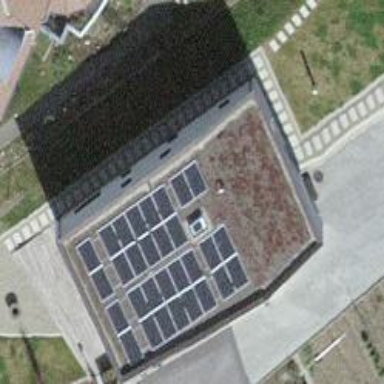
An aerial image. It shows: Solar power generator using photovoltaic method with solar photovoltaic panel types.